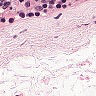
Metastatic tissue present: no